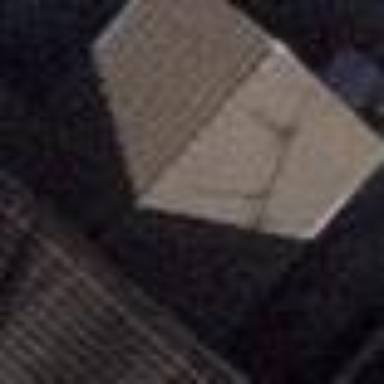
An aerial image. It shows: View of roof of building.